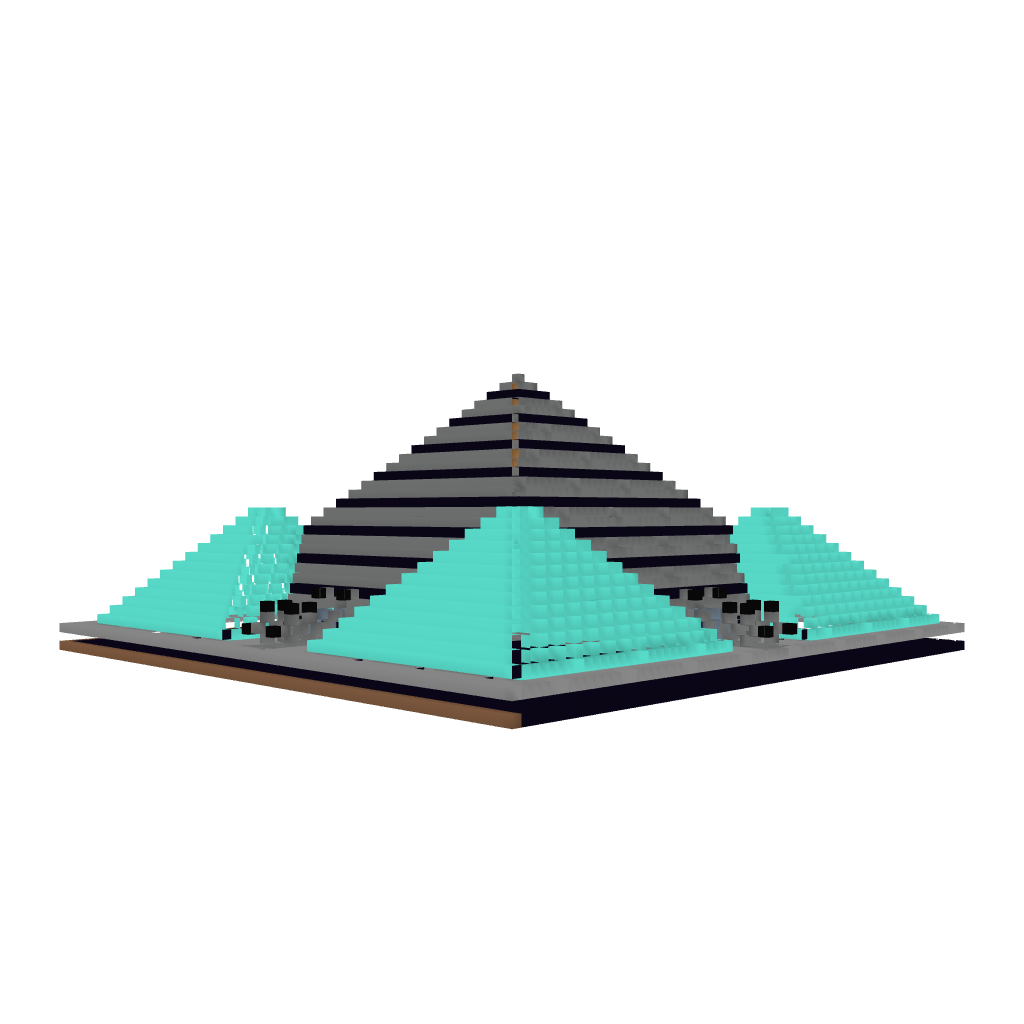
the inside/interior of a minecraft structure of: Pyramid Spawn